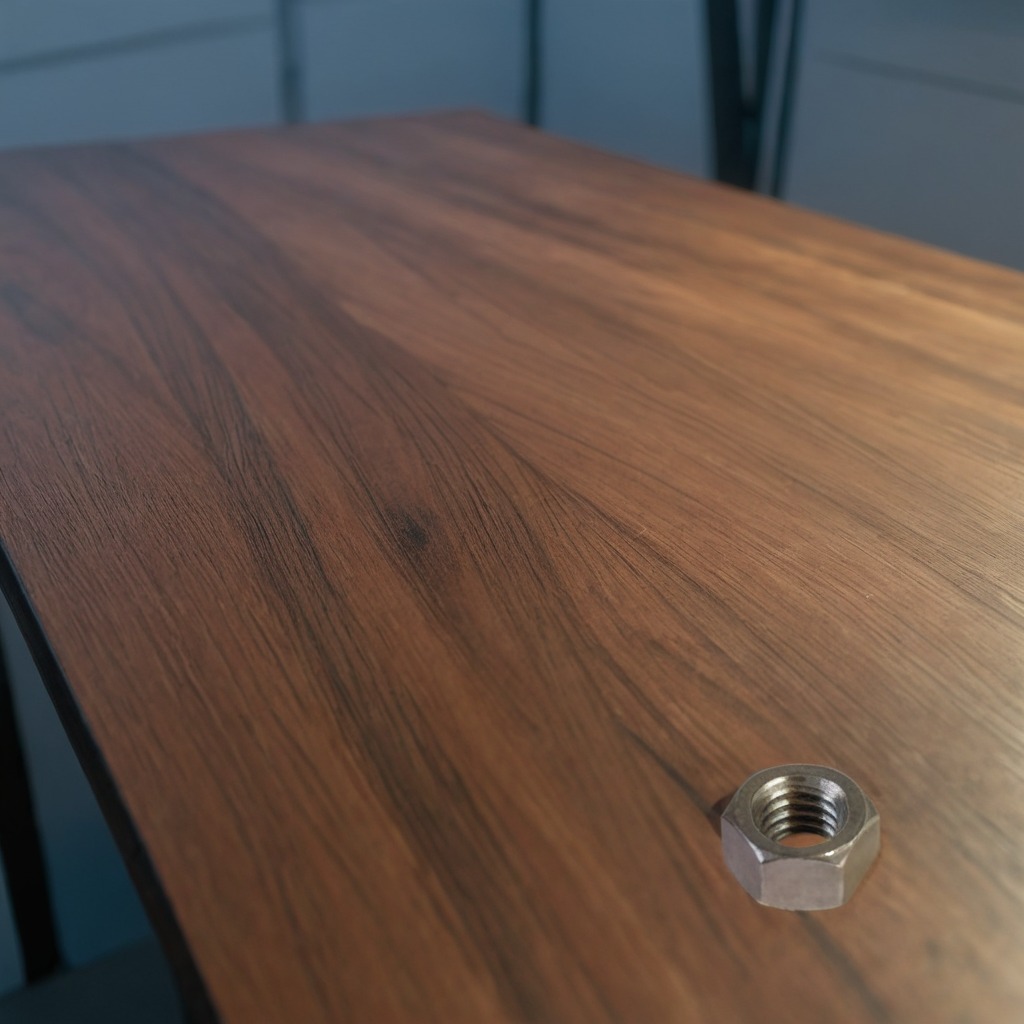
A metal nut lies on the table in the small garage.